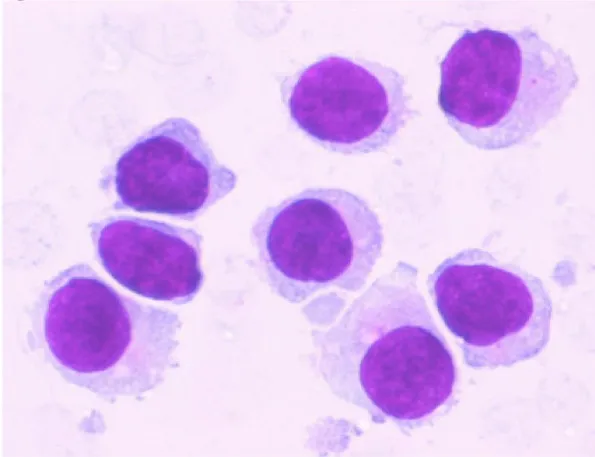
A higher magnification of the aspirate from same area as shown in Figure 1 shows small to intermediate sized mononuclear cells with moderate cytoplasm, round to oval nuclei with smooth nuclear borders, a stippled chromatin pattern and occasional single nucleoli. The cytoplasm is pale grey and granular with hair-like and short, blunt, cytoplasmic projections. (Stain: Diff Quik, Magnification: x 60).
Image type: pathology (giemsa)